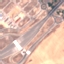
Label: Highway